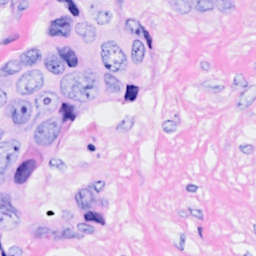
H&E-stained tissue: Breast